Question: i have a simple inline list as below :
'''
<ul class="list-inline">
<li>
<p>
<span class="fa-stack fa-lg">
<i class="fa fa-circle fa-stack-2x"></i>
<i class="fa fa-flag fa-stack-1x fa-inverse"></i>
</span>
</p>
</li>
<li>
<h6>May - june</h6>
</li>
</ul>
'''
css
'''
.list-inline {
margin-left: 0;
font-size: 0;
padding-left: 0;
list-style: none;
text-align: center;
}
.list-inline>li {
padding-left: 0;
padding-right: 0.3rem;
font-size: 13px;
display: inline-block;
}
'''
however the output is has below image : any solution for this , am using foundation6 framework ,

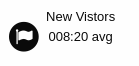
Answer: It's hard to understand your problem, since the image doesn't seem to correspond with your html, but there is one thing in your code that cannot work as you describe it:
You put a '<h6>' tag inside a '<li>' tag. Header tags like '<h6>' are by default block elements, so if you put this into an inline-set '<li>' tag, it will mess up the inline alignment.
Also the '<p>' tag in the first '<li>' is a block element - same thing...